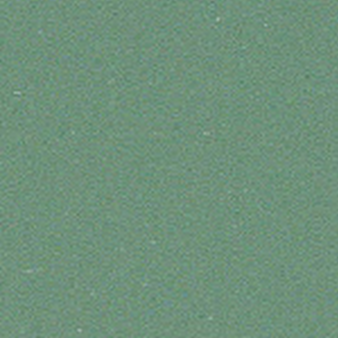
Label: other